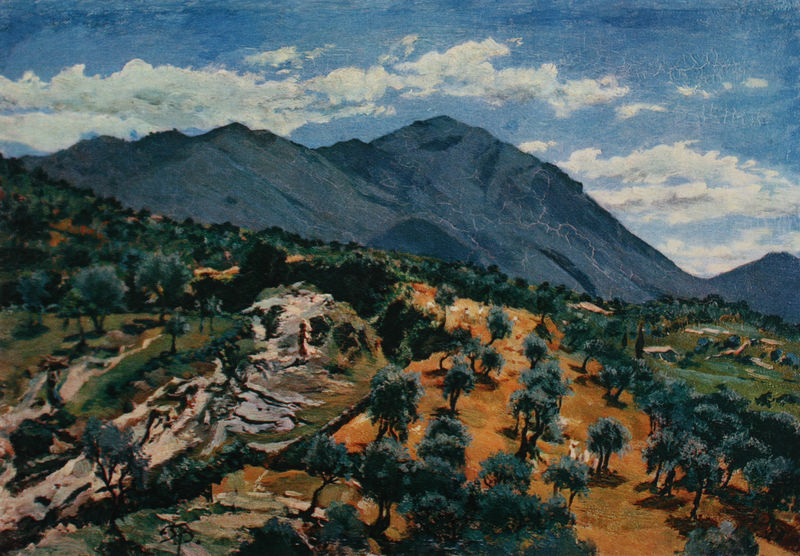
Titel: Blick auf Olivenhain
Künstler: Frank Buchser
Standort: Solothurn
Institution: Kunstmuseum
Schlagwörter: baum, berg, blau, dunkel, felsen, gemälde, gestein, himmel, mann, schatten, weiß, wolken, bäume, cezanne, grün, impressionismus, landschaft, menschen, abend, braun, frankreich, frau, grau, hell, hintergrund, orange, schwarz, gras, haus, park, rot, weg, wiese, wolke, beige, expressionismus, malerei, stein, steine, öl, erde, feld, felder, ferne, horizont, hügel, natur, weide, weite, sträucher, wege, wiesen, boden, dunkelheit, figur, person, wald, szenerie, farbig, sommer, ansicht, italien, süden, abhang, steinig, trocken, berge, fels, gebirge, gipfel, gletscher, hang, hitze, wüste, mauer, bergkette, tag, südfrankreich, ölgemälde, duktus, still, grass, provence, alpen, paul, intensiv, leinwand, blua, karg, hain, rote erde, mediterran, gemölde, gebirgskette, cezann, alpin, toskana, olivenbaum, oliven, mittelgebirge, olivenbäume, ölberg, landscape, olivenhain, harz, south, dunjkel, panormama, aena, horiznt